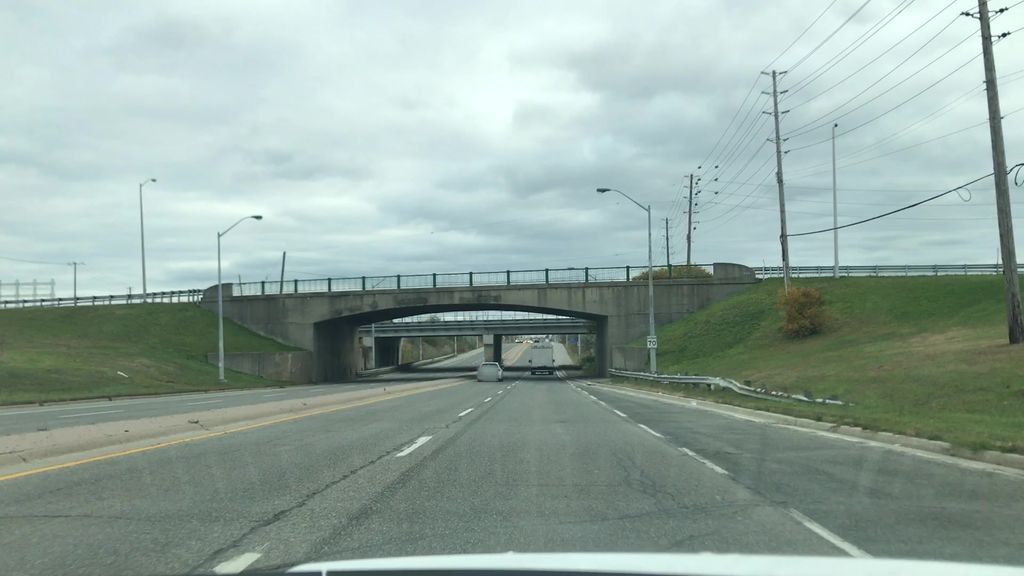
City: toronto